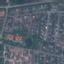
Land use / land cover: Residential